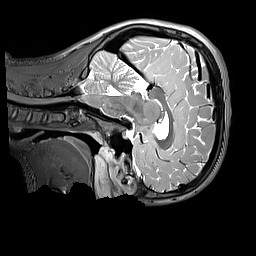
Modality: T2w
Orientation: sagittal
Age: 13
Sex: male
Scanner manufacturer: siemens
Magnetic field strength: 3 T
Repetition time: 3.2 s
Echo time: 0.408 s